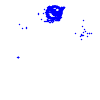
Particle: electron